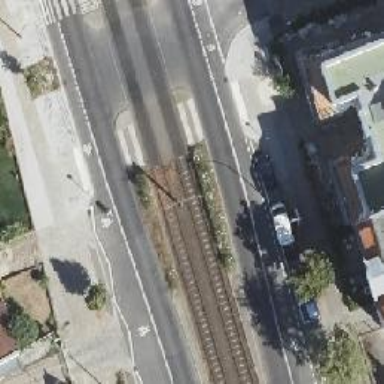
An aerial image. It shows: Uncontrolled tram railway crossing.